Field crop: maize
Growth stage: 2
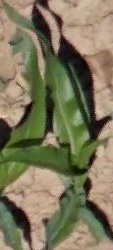
Species: maize